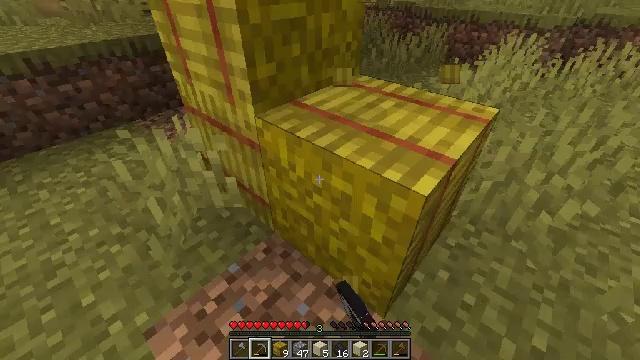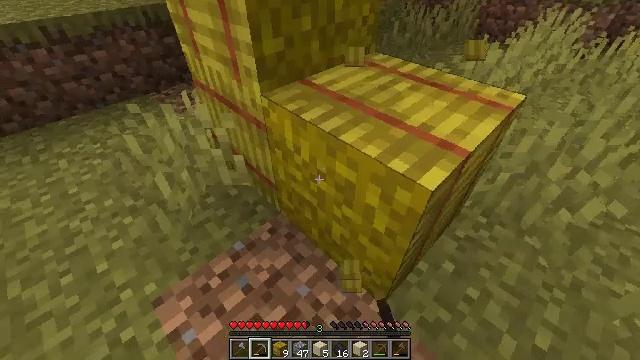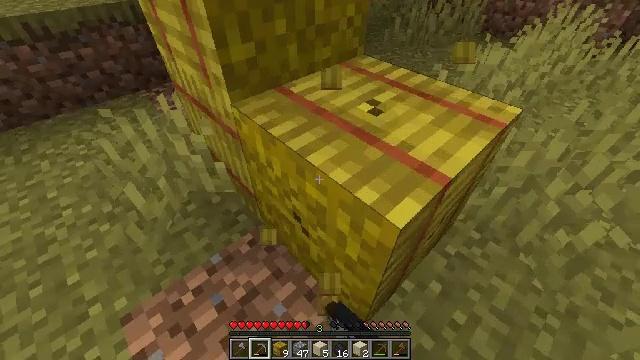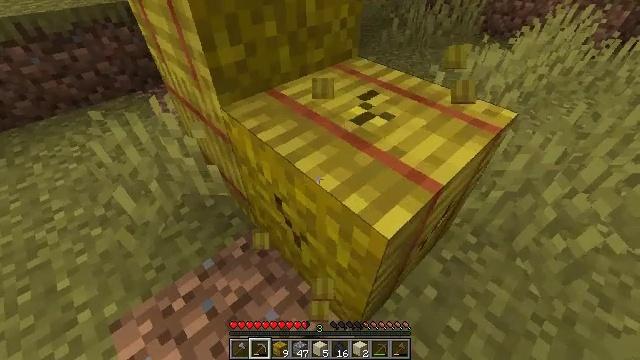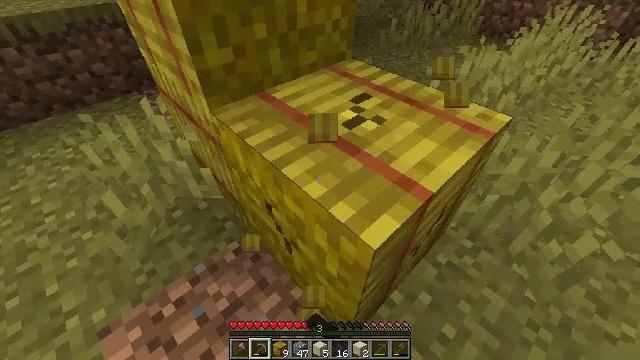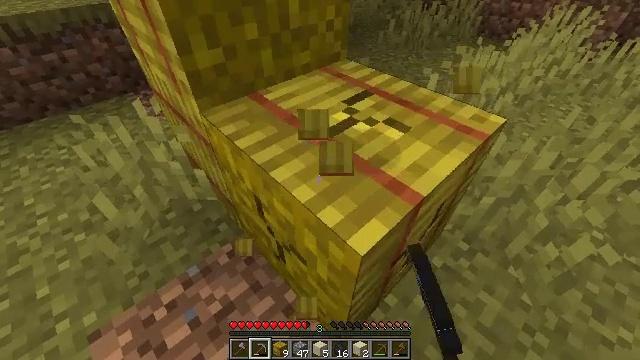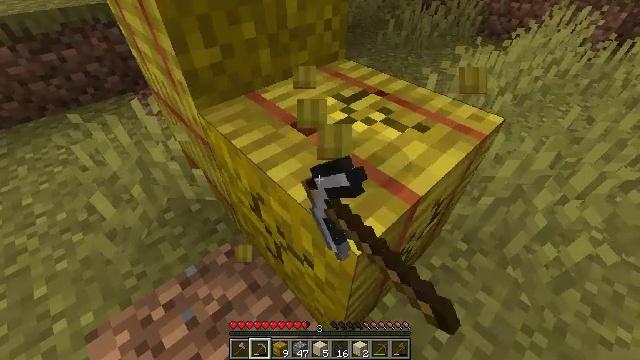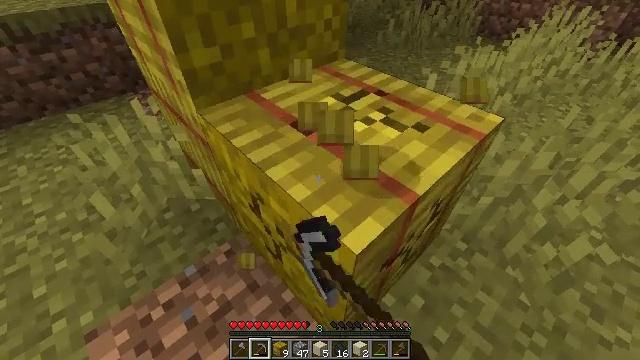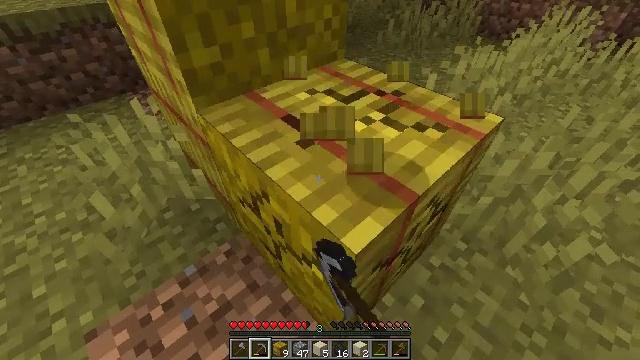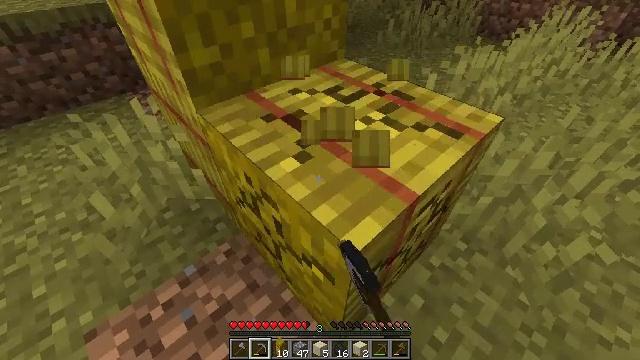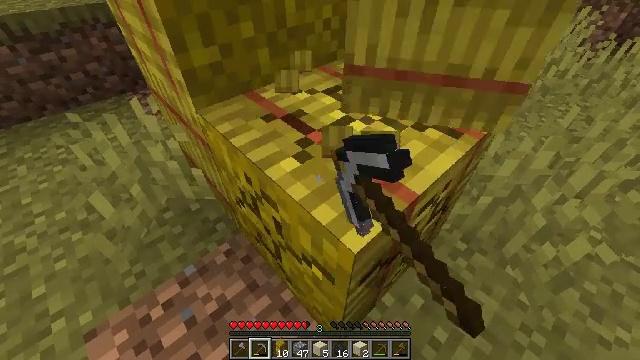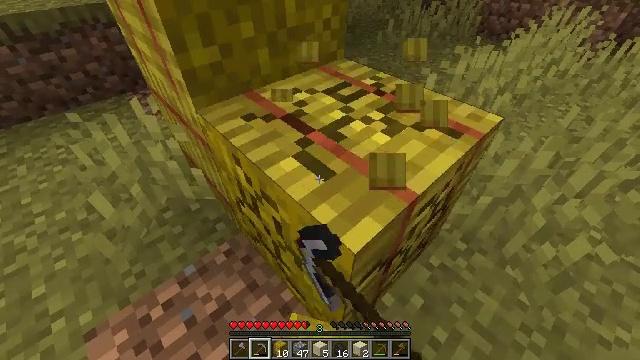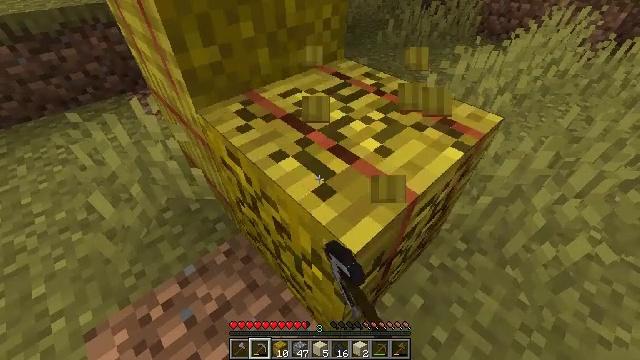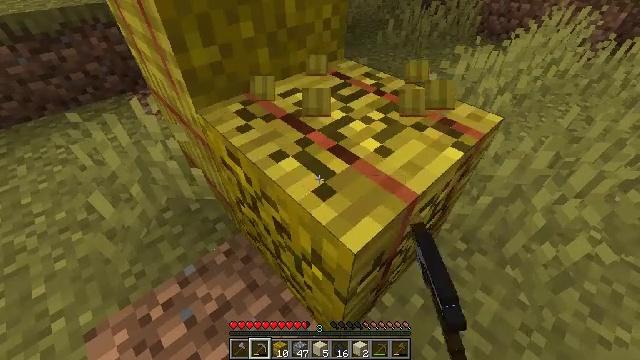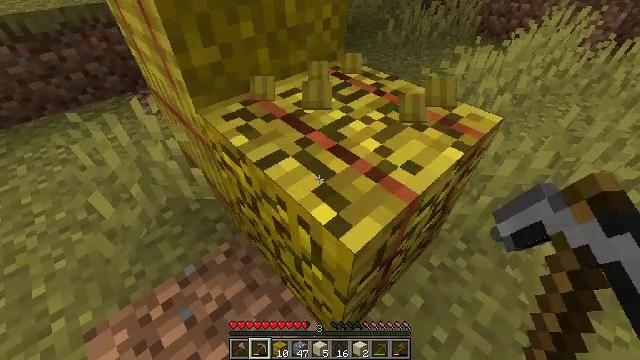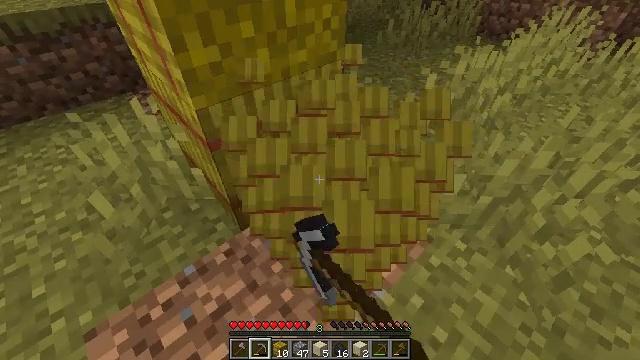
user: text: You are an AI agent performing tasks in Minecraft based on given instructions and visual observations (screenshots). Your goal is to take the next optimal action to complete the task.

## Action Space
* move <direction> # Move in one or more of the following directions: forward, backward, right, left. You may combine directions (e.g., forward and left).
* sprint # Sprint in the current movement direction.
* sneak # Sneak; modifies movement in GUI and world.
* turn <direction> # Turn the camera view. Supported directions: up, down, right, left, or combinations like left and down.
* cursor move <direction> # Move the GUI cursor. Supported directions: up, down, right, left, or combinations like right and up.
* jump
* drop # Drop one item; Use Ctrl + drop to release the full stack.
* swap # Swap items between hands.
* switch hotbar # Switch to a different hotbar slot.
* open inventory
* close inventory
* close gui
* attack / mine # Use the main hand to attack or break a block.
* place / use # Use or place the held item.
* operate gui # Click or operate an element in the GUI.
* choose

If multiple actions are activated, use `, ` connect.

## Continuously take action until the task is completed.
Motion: motion action
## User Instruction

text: Collect a hay block for crafting.
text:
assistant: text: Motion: move forward and move right, turn left and down, attack / mine
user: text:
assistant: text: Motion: turn left and down, attack / mine
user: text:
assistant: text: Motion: attack / mine
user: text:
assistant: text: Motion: attack / mine
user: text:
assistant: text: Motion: attack / mine
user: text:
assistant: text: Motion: attack / mine
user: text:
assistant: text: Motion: attack / mine
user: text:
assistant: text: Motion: attack / mine
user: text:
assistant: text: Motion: attack / mine
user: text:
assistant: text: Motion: attack / mine
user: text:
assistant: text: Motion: attack / mine
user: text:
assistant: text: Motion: attack / mine
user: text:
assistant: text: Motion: attack / mine
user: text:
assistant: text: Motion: attack / mine
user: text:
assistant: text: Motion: attack / mine
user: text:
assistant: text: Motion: attack / mine
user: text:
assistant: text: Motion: attack / mine
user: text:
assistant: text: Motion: attack / mine
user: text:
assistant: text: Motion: attack / mine
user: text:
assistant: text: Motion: attack / mine
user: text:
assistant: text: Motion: attack / mine
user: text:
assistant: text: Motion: turn left and up, attack / mine
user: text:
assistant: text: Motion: turn left and up, attack / mine
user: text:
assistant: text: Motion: turn left and up, attack / mine
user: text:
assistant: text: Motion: attack / mine
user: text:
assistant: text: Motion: attack / mine
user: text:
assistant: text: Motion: attack / mine
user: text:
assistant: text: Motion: attack / mine
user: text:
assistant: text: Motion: attack / mine
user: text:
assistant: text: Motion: attack / mine